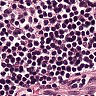
Metastatic tissue present: no